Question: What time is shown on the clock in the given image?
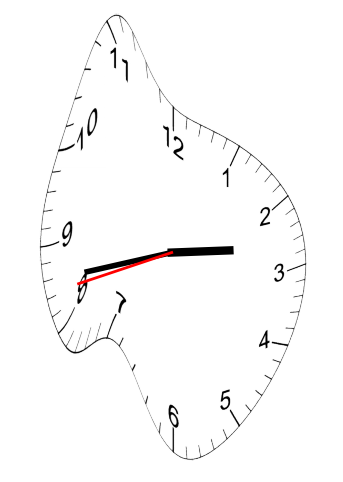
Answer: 02:42:42